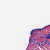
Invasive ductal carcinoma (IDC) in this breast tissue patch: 0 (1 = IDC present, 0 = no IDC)